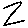
Label: zigzag